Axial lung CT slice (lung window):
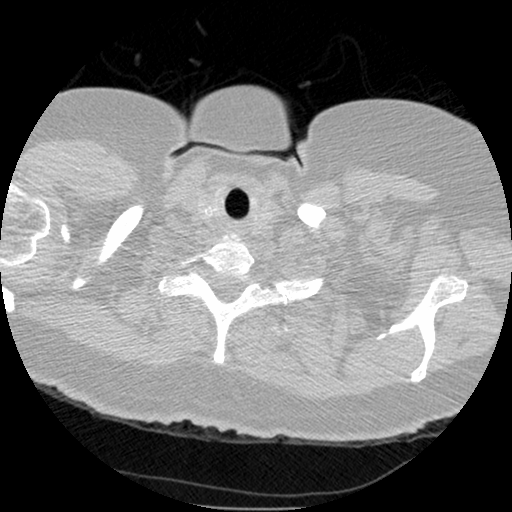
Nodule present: no